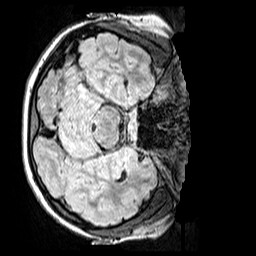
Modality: FLAIR
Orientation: axial
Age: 13
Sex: female
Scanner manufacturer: siemens
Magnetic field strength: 3 T
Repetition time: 5 s
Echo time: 0.388 s